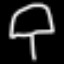
Label: mushroom